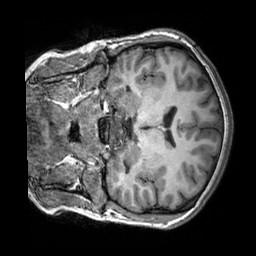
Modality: T1w
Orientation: coronal
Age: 20
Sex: female
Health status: healthy
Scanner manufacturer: siemens
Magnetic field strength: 3 T
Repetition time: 2.3 s
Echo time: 0.00303 s